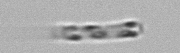
Label: Cerataulina_pelagica